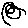
Label: circle